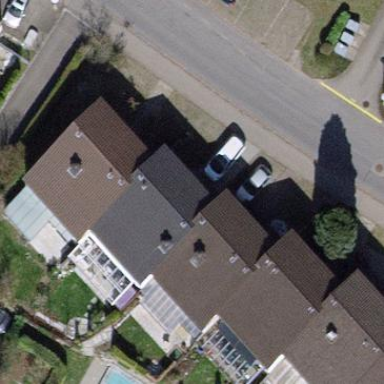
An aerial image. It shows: Terrace building.